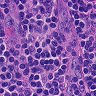
Metastatic tissue present: no